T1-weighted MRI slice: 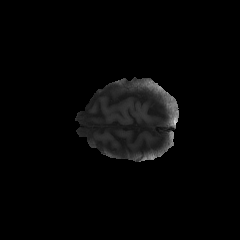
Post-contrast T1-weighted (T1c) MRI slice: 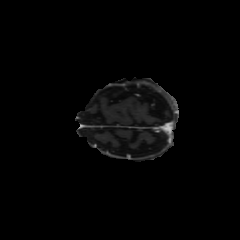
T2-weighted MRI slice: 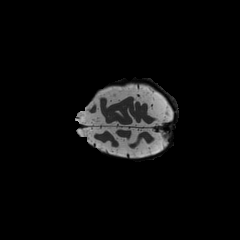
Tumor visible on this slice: no